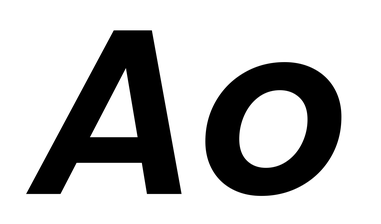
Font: Poppins-SemiBoldItalic